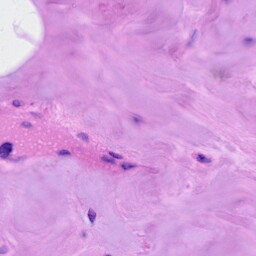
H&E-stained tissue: Breast